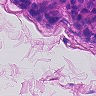
Metastatic tissue present: yes